Question: The new jQuery 2.0.2 adds "style" attribute to the body tag in DOM tree. Is there any specific reason?
Printscreen:

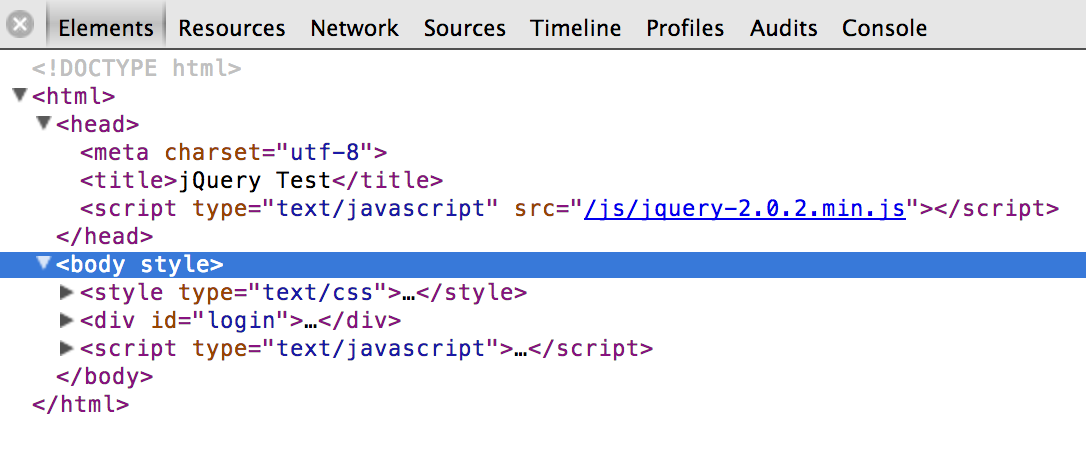
Answer: While this doesn't actually affect anything it's still a valid question.
The reason is this code:
'''
// Workaround failing boxSizing test due to offsetWidth returning wrong value
// with some non-1 values of body zoom, ticket #13543
jQuery.swap( body, body.style.zoom != null ? { zoom: 1 } : {}, function() {
support.boxSizing = div.offsetWidth === 4;
});
'''
This is just a test for <URL>' is described in the source as:
> A method for quickly swapping in/out CSS properties to get correct calculations.
'body.style.zoom != null ? { zoom: 1 } : {}' returns 'zoom: 1' if 'body.style.zoom' is 'null' and an empty object if it is. The returned value is then applied to the 'body' element which is why it has an empty 'style' tag.